Current action and preconditions to check: trajectory_clear

Your task: For each precondition in the list above, predict whether it will hold at this action.

Consider the current scene as observed from the mobile robot's camera, and analyze the predicted future states of all dynamic agents (e.g., people, animals, vehicles, or any moving entities) within the NEXT SECOND.

IMPORTANT: Only answer "very likely" if you are absolutely certain—based on strong, clear evidence—that a dynamic agent will violate the precondition in the predicted future state. Do NOT answer "very likely" for unlikely, ambiguous, or low-probability risks.

Ask yourself for each precondition: Is there a high probability, with clear and convincing evidence, that the predicted future states of any dynamic agent will interfere with the predicted future state of the currently executing action within the NEXT SECOND, causing that precondition to fail?

Assess the risk level based on these predictions. Use "likely" or "very likely" if motions create a clear risk of interference.

Use "neutral" or "improbable" if agents are nearby but their predicted paths are clearly diverging or non-conflicting.

Failure Risk Categories: "very improbable", "improbable", "neutral", "likely", "very likely"

Answer Format: Output ONLY the probability_of_failure value from these categories: "very improbable", "improbable", "neutral", "likely", "very likely"

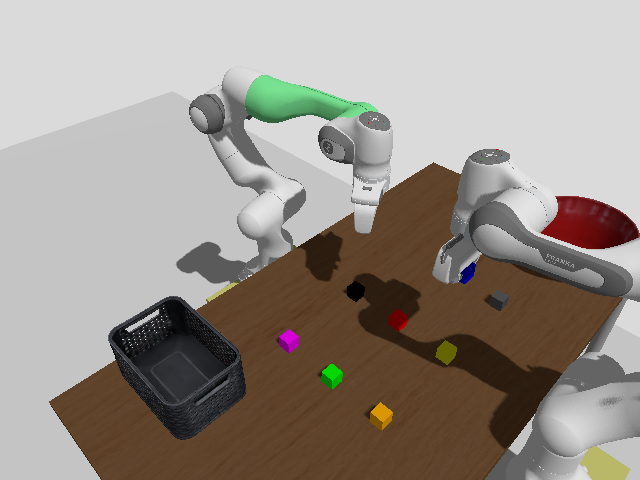

Answer: improbable